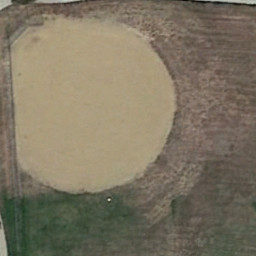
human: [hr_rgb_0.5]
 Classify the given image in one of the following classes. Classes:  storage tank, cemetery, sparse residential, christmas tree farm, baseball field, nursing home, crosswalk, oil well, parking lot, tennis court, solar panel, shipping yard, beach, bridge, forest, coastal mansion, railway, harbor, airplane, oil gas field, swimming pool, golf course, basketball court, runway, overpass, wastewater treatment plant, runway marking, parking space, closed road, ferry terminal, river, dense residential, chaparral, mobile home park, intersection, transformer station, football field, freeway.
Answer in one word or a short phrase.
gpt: baseball field